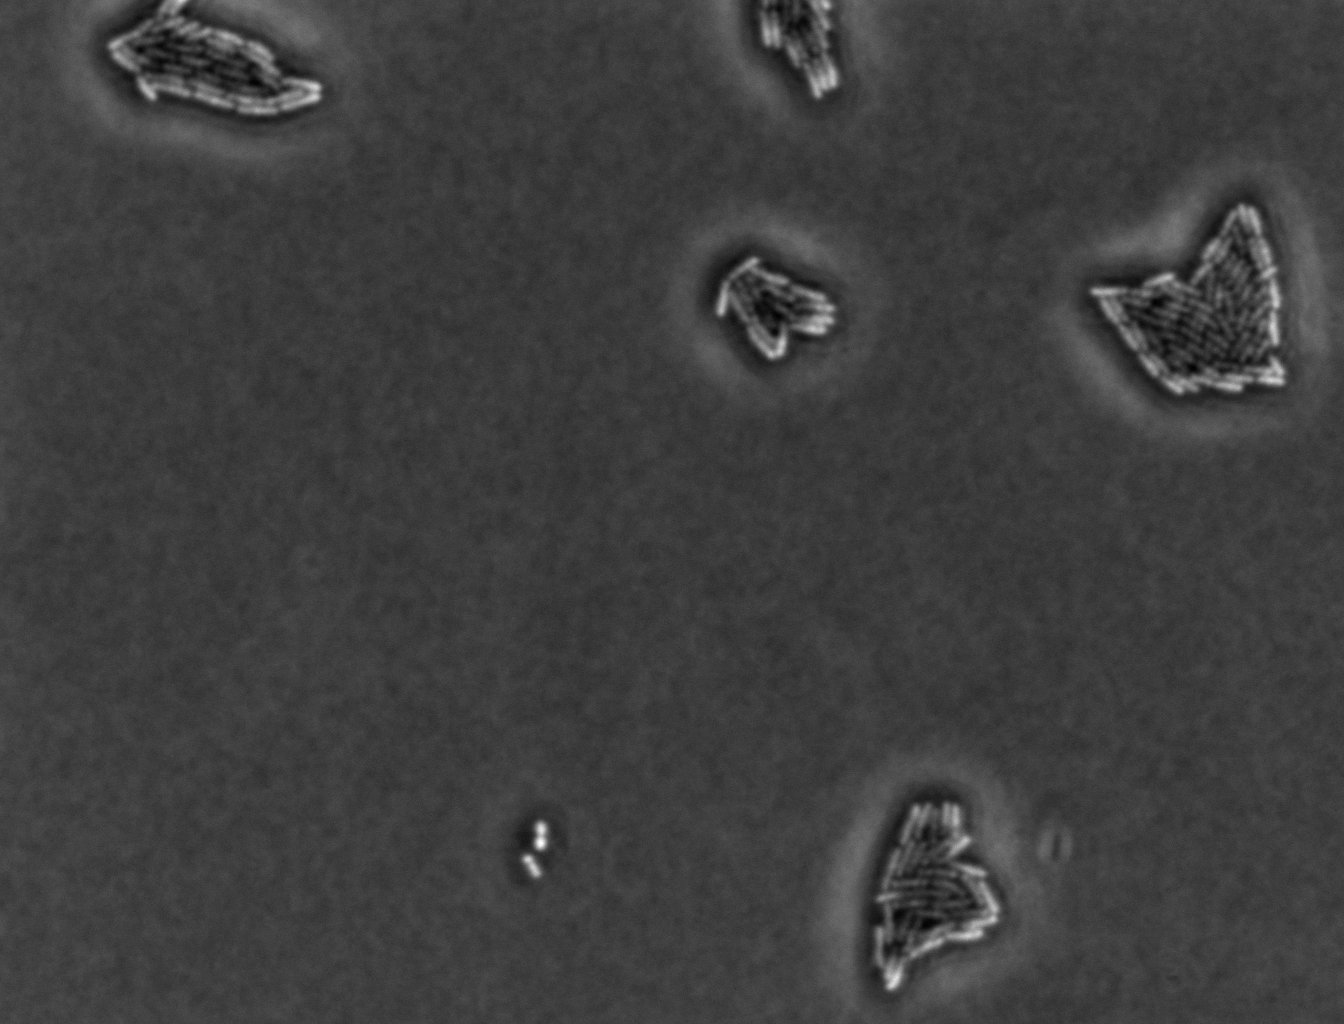
various_fewshot